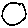
Label: circle